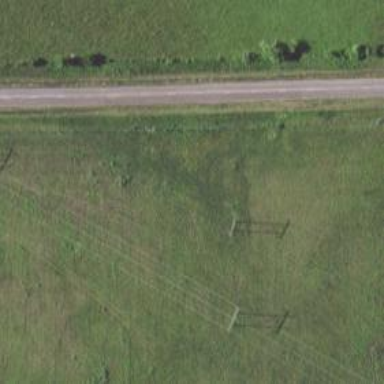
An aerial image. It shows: H-frame designed tower for power lines.